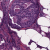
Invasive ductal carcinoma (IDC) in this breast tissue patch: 0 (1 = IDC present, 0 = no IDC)